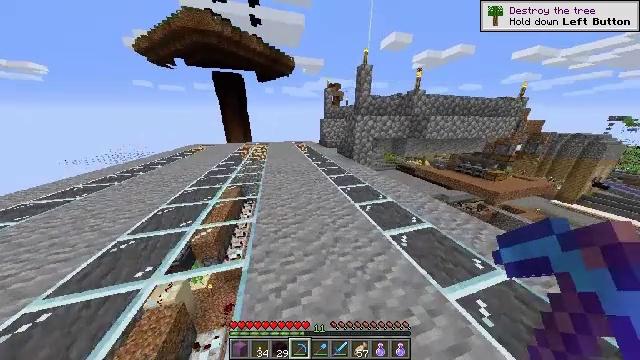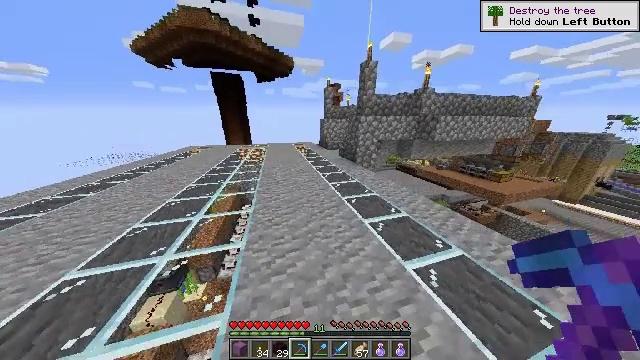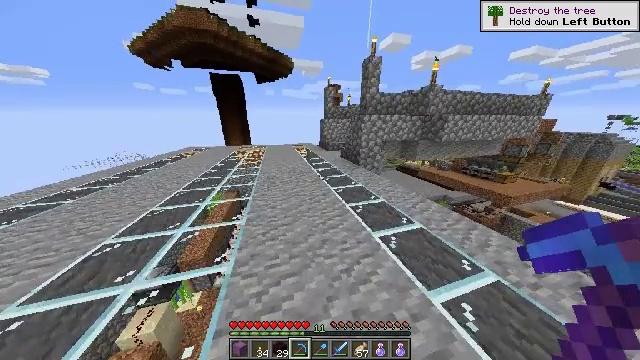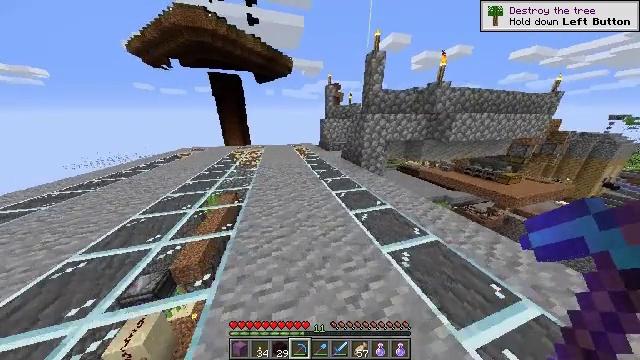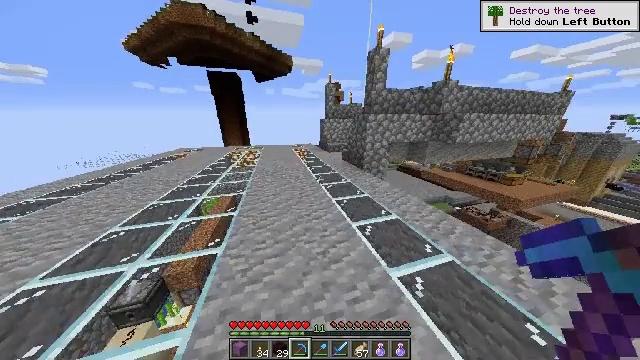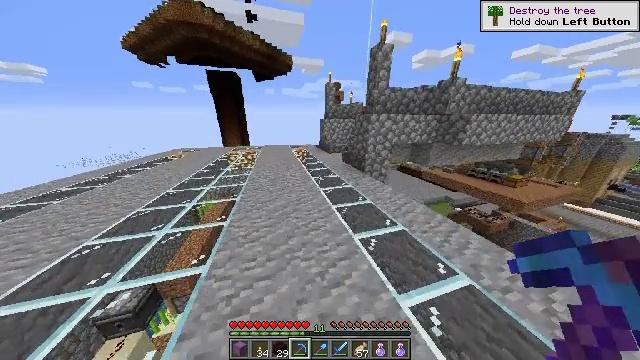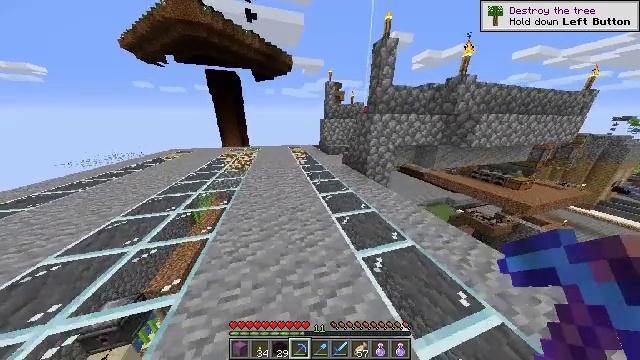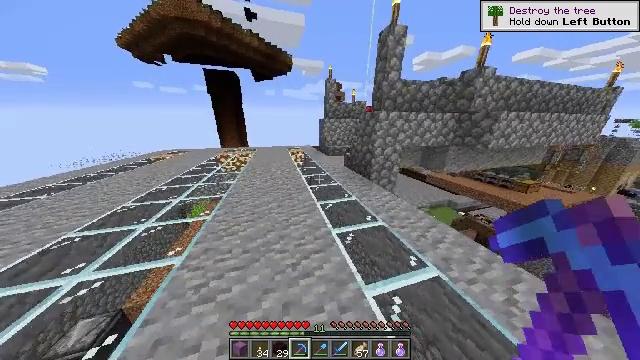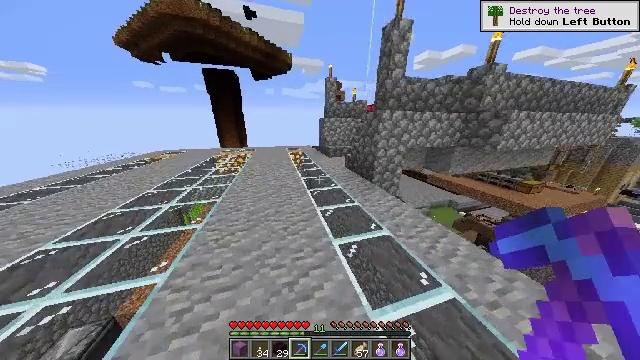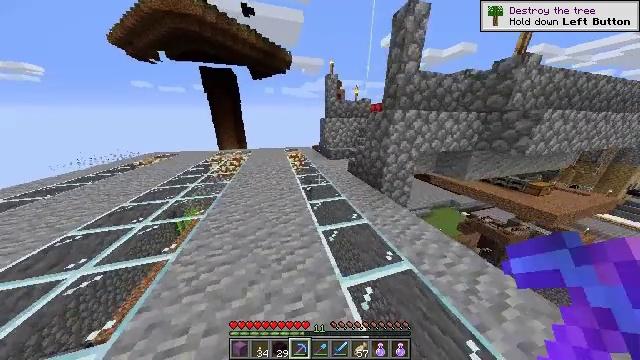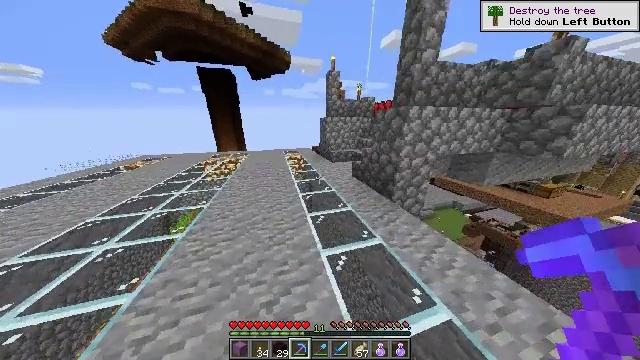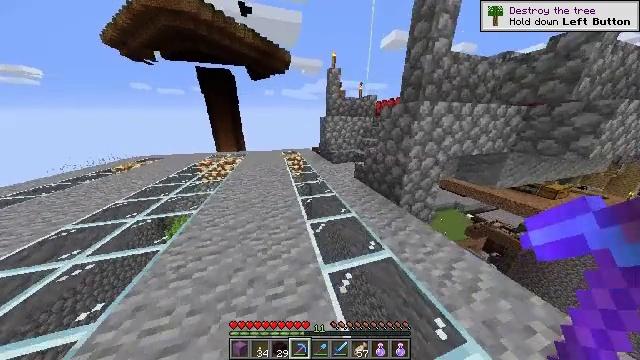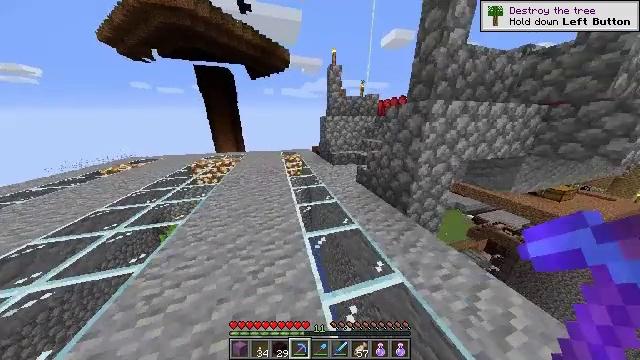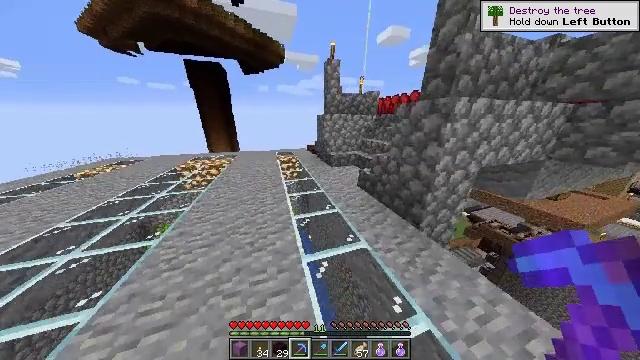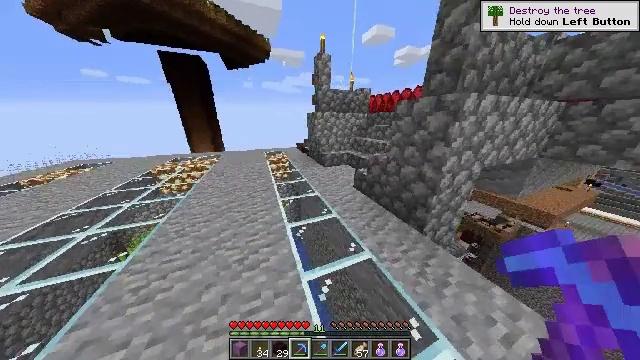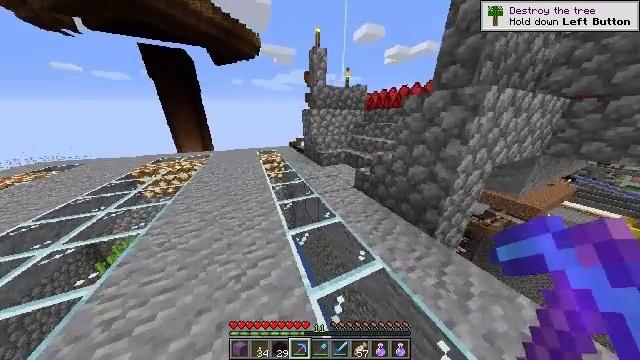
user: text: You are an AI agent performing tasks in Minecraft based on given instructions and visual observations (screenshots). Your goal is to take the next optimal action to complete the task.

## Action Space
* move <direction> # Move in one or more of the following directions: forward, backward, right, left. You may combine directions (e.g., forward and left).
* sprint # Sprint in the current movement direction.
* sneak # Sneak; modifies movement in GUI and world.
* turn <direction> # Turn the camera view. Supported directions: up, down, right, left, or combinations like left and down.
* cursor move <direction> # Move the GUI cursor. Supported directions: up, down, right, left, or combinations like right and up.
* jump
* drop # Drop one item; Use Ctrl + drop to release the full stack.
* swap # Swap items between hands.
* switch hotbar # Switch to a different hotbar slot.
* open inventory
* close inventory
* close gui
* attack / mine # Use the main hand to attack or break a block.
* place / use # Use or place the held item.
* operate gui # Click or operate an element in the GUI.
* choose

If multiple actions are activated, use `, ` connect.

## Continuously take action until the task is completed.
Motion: motion action
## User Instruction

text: Retrieve nether wart from the ground.
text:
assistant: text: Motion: move forward
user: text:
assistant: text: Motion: move forward
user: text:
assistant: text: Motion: move forward
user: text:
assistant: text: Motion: move forward
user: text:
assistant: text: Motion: move forward
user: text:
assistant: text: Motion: move forward
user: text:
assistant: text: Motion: move forward
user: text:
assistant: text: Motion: move forward
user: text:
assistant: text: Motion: move forward
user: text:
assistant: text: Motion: move forward
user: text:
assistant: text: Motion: move forward
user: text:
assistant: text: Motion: move forward
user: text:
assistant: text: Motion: move forward and move left, turn right
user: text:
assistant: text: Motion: move forward and move left, turn right
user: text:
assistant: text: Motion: move forward and move left, turn right
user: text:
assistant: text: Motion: move forward and move left, turn right
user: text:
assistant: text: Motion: move forward and move left, turn right
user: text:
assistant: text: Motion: move forward and move left, turn right
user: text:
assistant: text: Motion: move forward and move left, turn right
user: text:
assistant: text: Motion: move forward, turn right
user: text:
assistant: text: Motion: move forward, turn right
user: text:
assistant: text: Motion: move forward, turn right
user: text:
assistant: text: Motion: move forward, turn right
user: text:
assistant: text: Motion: move forward, turn right
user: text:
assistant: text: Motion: move forward, turn right
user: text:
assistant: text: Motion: move forward, turn right
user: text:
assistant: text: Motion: move forward, turn right
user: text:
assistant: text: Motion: move forward, turn right
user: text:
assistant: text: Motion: move forward
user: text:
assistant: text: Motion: move forward